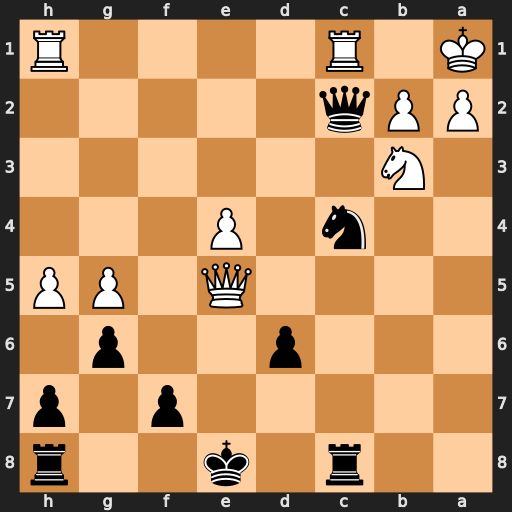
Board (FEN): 2r1k2r/5p1p/3p2p1/4Q1PP/2n1P3/1N6/PPq5/K1R4R
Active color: b
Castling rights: k
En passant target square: -
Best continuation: Nxe5 Rxc2 Rxc2